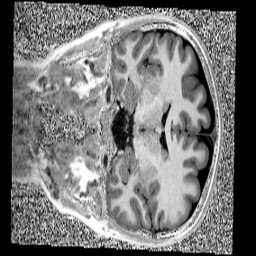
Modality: UNIT1
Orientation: coronal
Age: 12
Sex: male
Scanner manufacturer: siemens
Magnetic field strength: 3 T
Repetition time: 4 s
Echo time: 0.00299 s